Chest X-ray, PA view. Patient: 33 years old, sex F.
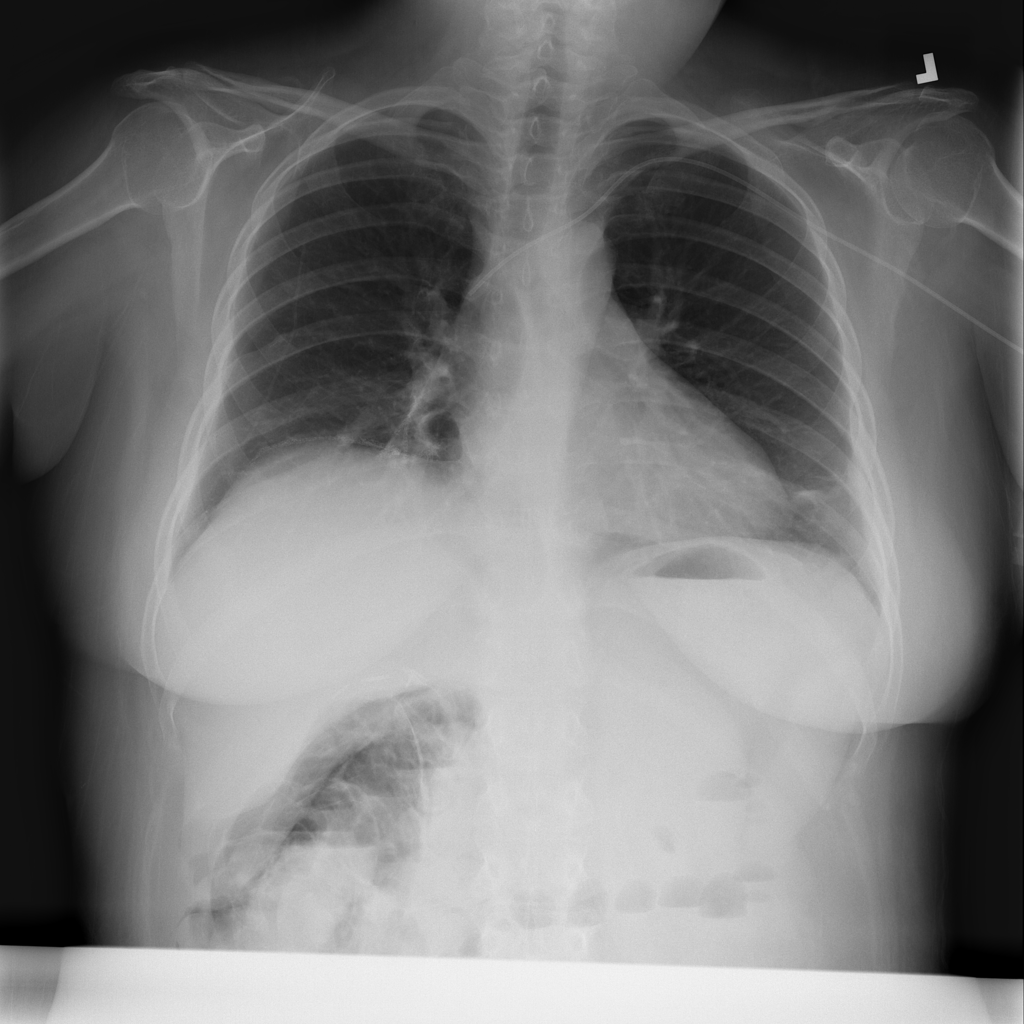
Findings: Atelectasis